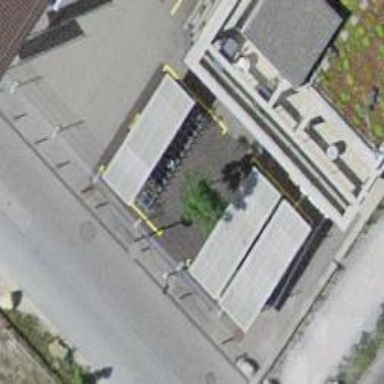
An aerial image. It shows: Motorcycle parking facility.